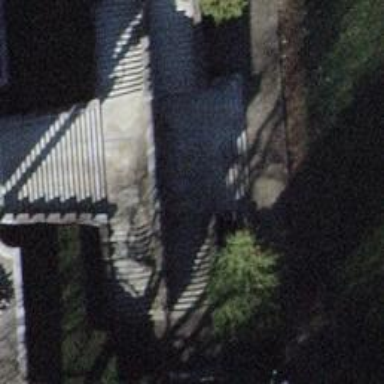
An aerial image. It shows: Flight of steps with sett surface.